Question: I dragged out an entire TableViewController and made some custom cells. The cells are displaying fine. However, the entire table view hugging the top
What do I have to do to make some "padding" to the top?

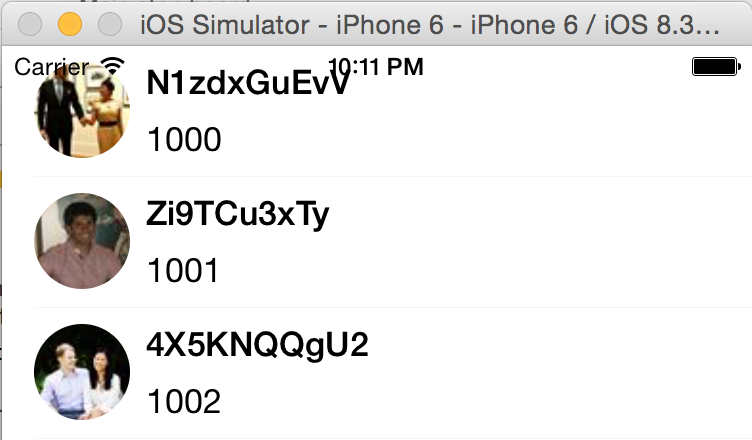
Answer: If you are not using Auto-layout, re-set the table frame with a 20 Inset on top.
If you use Auto-layout, set the top constraint's constant to 20.

and look at 'tableView.separatorInset'